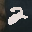
Label: 2